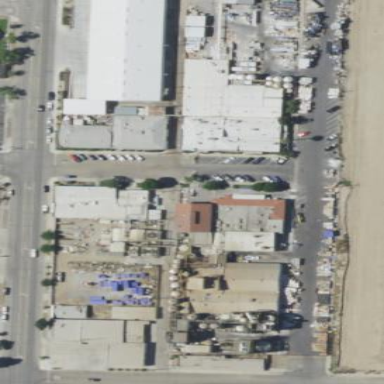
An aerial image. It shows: Commercial area.